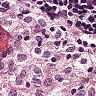
Metastatic tissue present: no